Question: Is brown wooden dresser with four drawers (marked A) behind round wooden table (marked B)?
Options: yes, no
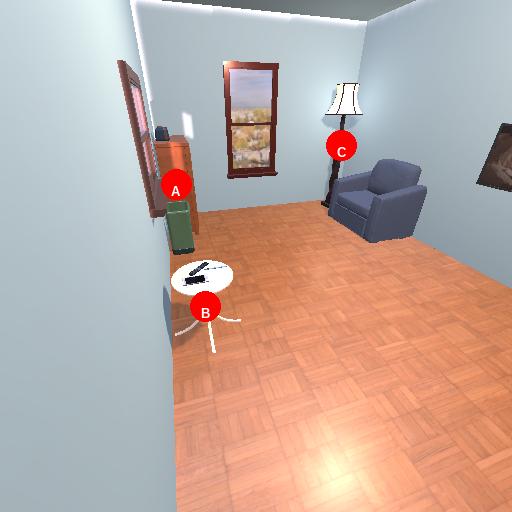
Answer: yes